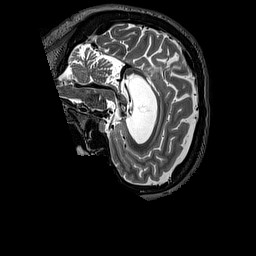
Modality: T2w
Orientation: sagittal
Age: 31
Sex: female
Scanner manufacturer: siemens
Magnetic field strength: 3 T
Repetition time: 3.2 s
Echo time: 0.567 s